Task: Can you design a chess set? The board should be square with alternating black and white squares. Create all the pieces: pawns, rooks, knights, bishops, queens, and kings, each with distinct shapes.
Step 3820:
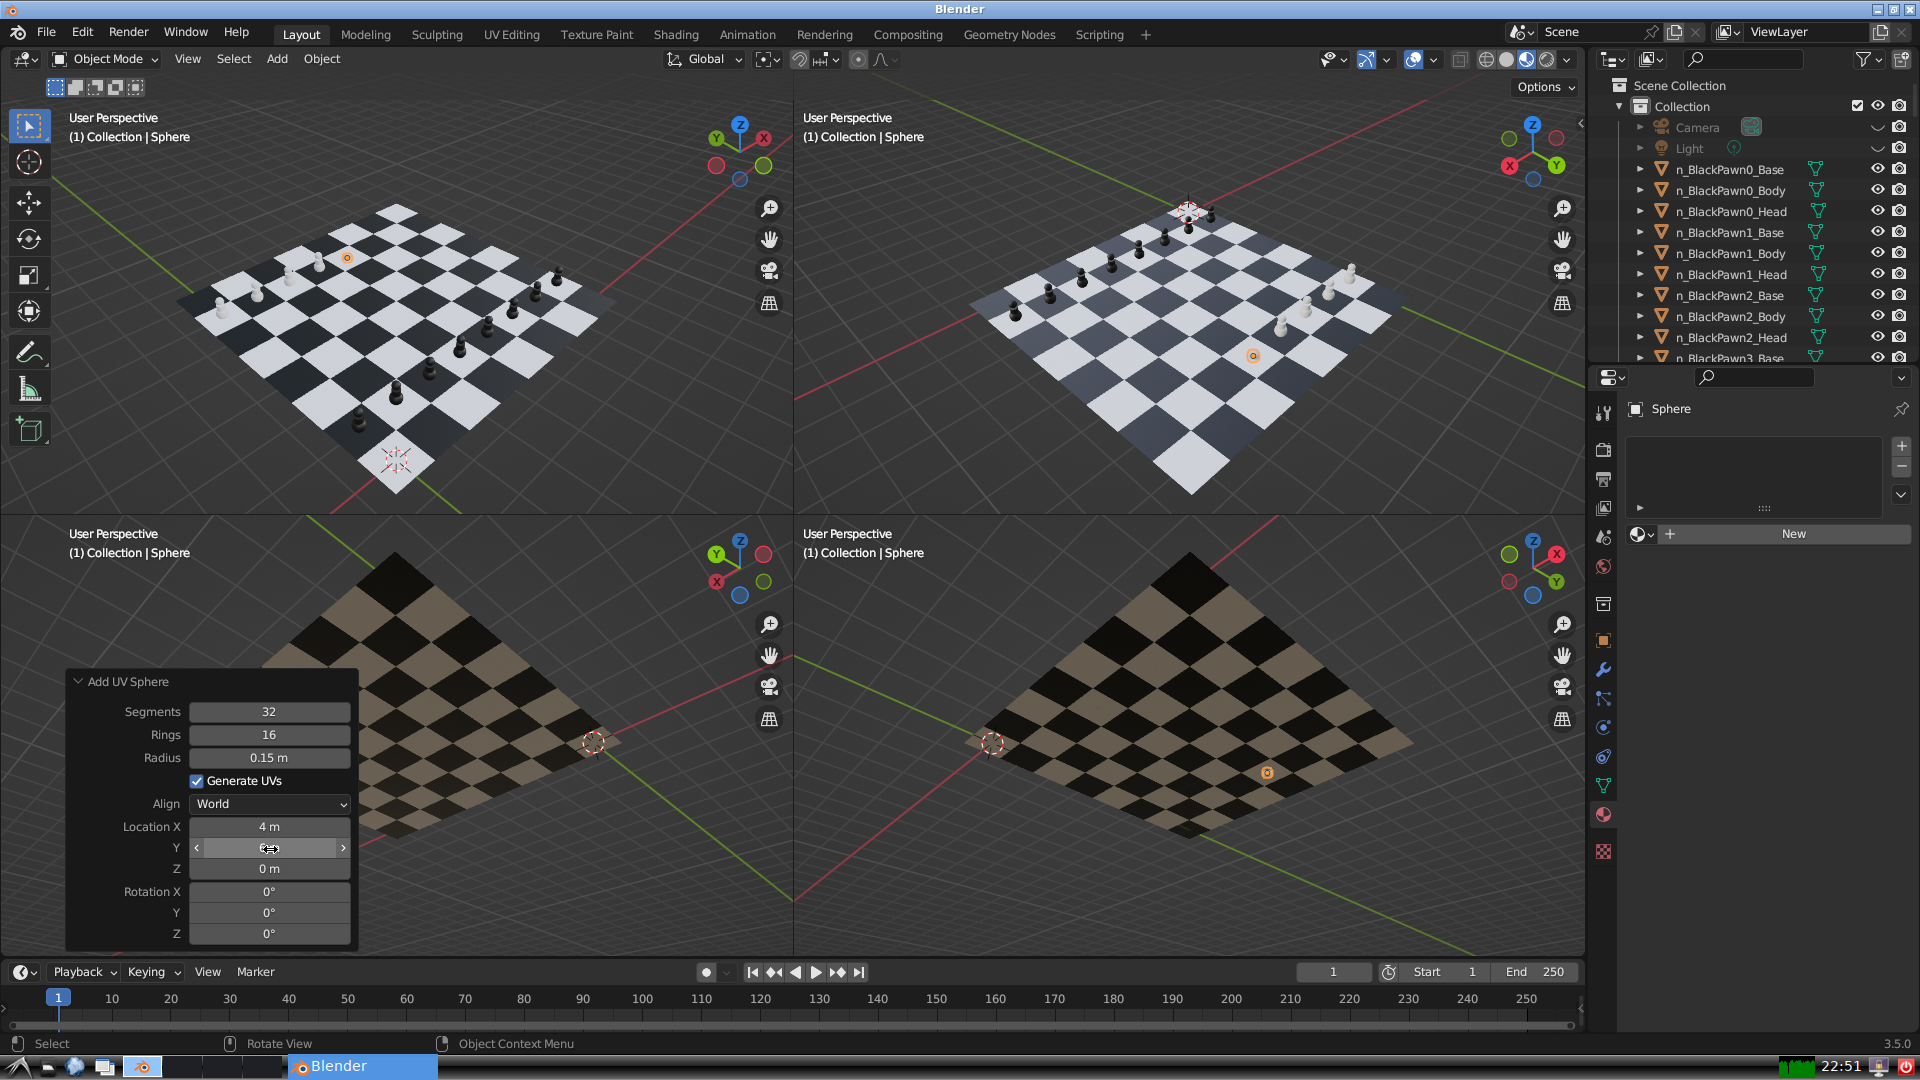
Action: {"mouse_move": [270, 867]}